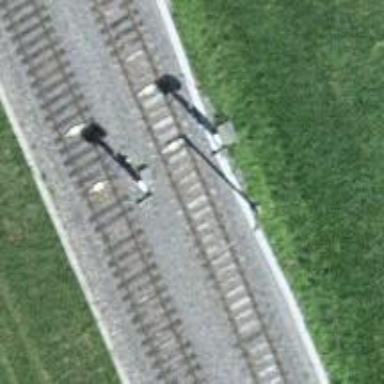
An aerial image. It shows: Electrified rail siding with contact line.